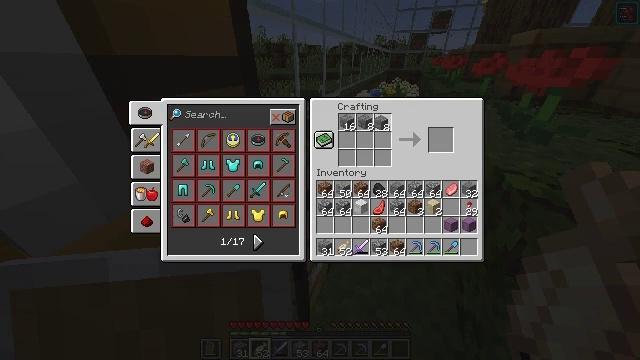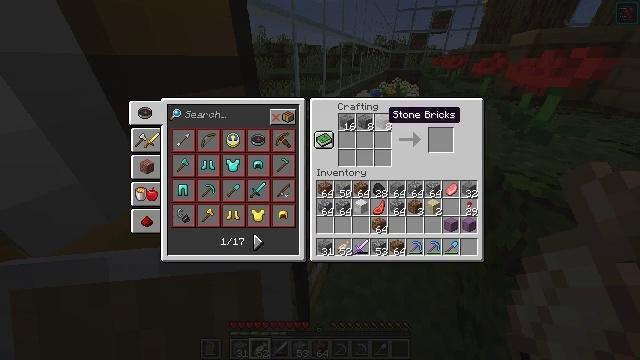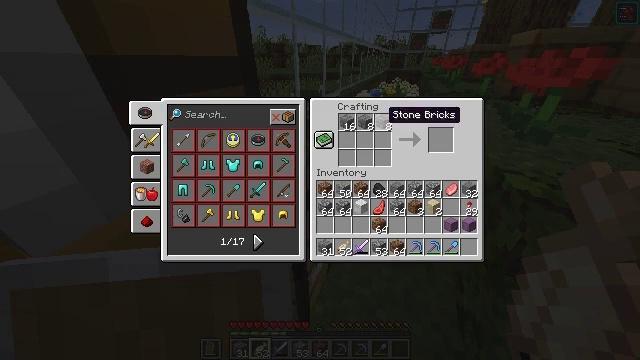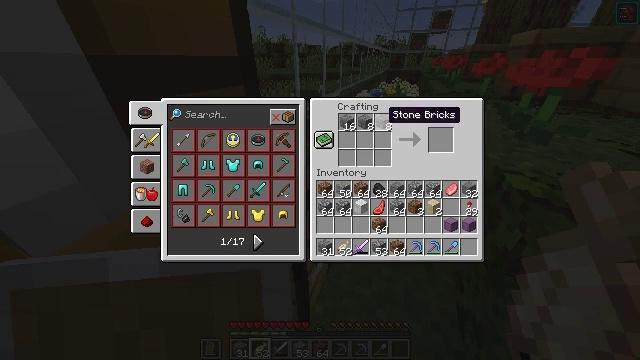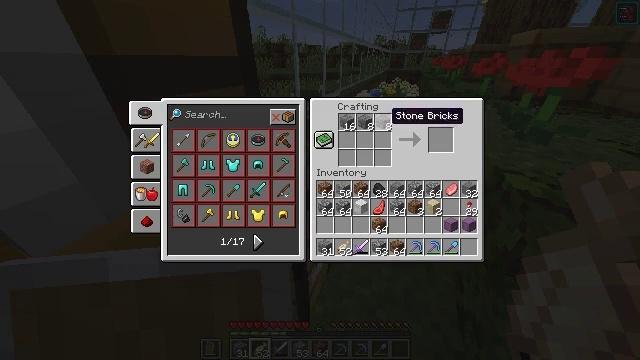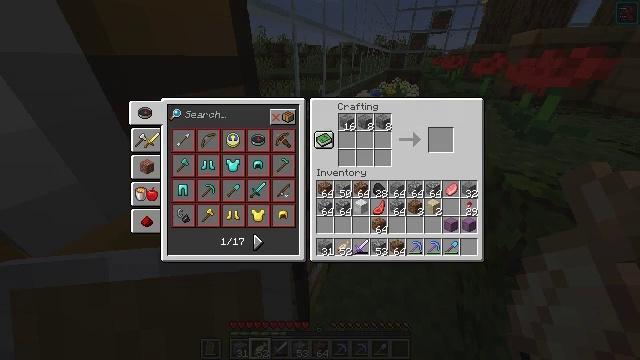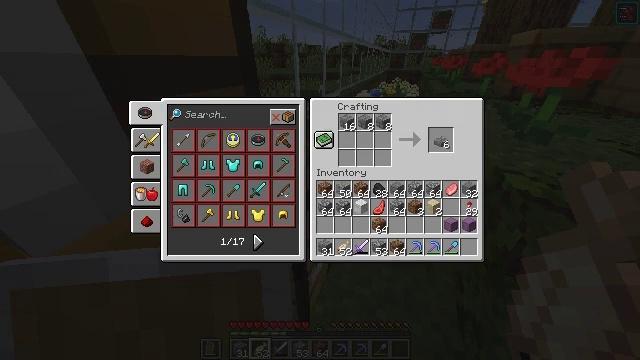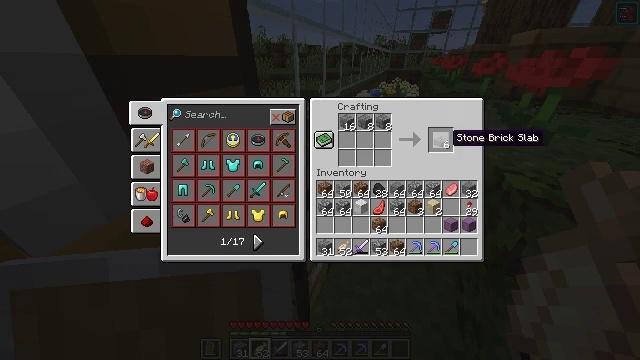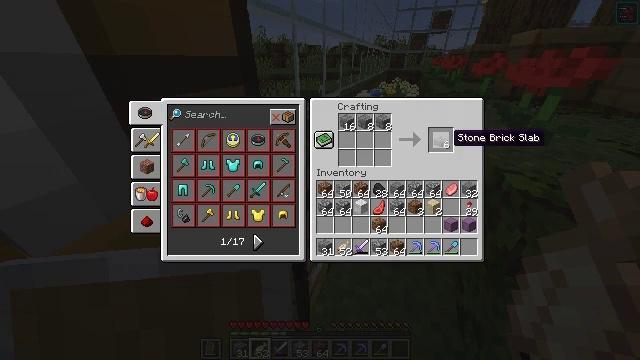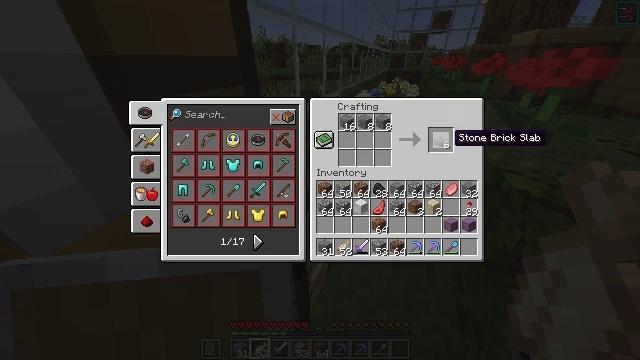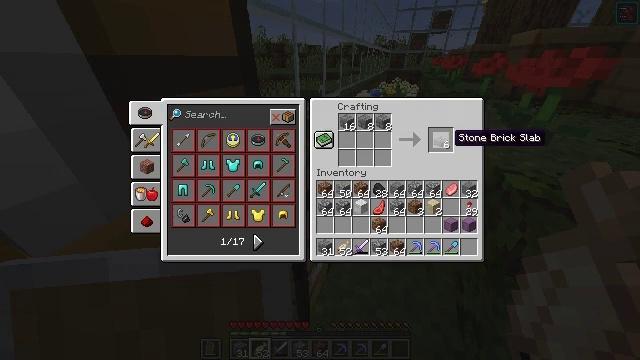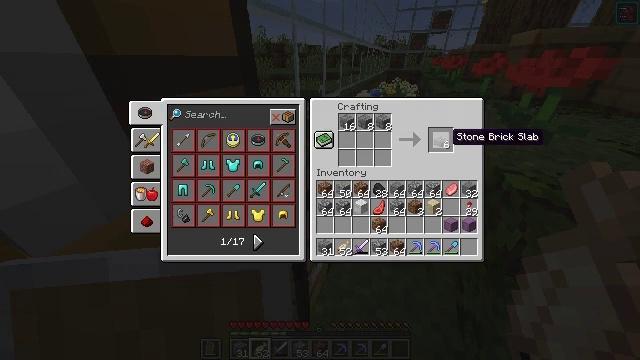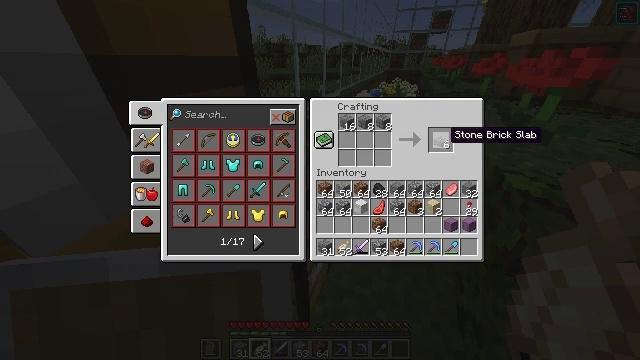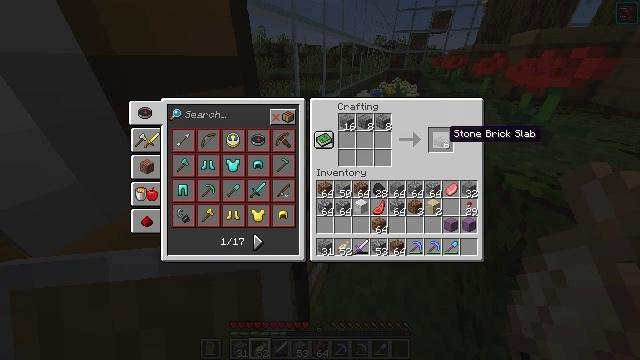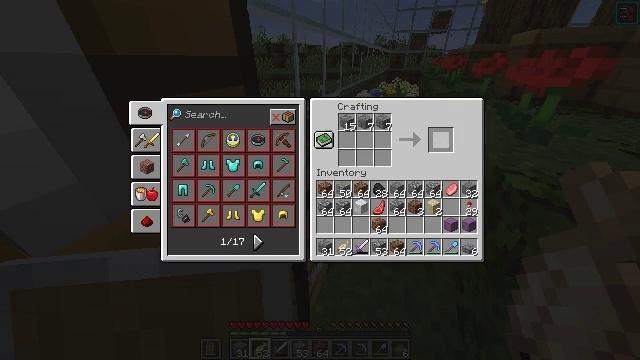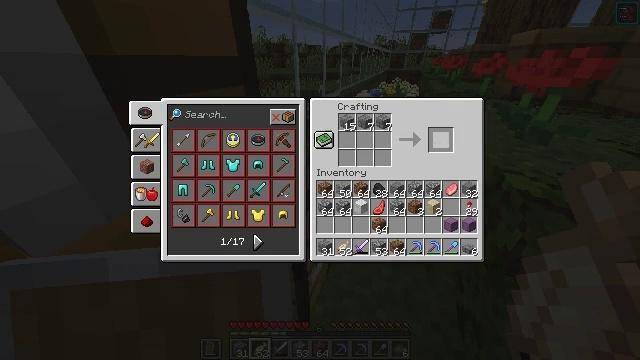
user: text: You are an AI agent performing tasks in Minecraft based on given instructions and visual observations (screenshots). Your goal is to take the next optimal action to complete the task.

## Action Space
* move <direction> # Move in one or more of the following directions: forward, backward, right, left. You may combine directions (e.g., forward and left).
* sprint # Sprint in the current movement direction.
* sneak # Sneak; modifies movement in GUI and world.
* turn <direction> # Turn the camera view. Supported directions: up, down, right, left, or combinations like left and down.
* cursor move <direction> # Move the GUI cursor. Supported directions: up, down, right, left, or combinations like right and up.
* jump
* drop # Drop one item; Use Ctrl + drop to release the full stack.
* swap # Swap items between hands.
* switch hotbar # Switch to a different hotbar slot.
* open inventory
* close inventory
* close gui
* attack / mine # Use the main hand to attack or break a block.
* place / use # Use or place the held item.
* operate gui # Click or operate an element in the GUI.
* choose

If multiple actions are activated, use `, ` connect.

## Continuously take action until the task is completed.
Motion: motion action
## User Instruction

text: Use the crafting table to make stone brick slabs.
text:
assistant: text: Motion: no_op
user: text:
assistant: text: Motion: no_op
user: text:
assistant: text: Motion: no_op
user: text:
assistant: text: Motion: no_op
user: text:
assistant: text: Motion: cursor move right
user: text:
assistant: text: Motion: sneak, cursor move right and down
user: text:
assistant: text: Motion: sneak, cursor move right and down
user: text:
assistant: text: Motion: sneak
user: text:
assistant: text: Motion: sneak
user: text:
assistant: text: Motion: sneak
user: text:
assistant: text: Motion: sneak
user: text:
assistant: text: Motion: sneak
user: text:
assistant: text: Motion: sneak
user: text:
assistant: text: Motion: sneak, choose
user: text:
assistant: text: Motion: sneak, choose
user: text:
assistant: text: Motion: sneak
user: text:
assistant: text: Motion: sneak
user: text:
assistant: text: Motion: sneak
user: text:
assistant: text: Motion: sneak